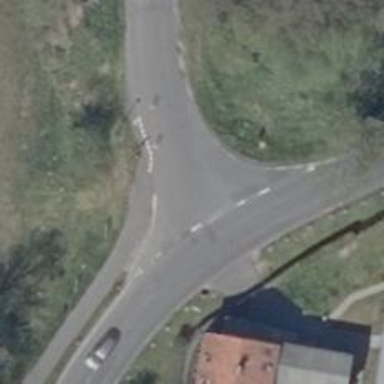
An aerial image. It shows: Unmarked crossing on the road.